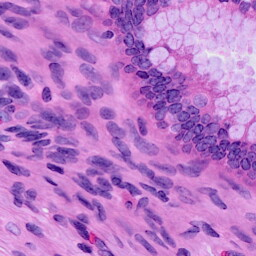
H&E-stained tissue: Cervix